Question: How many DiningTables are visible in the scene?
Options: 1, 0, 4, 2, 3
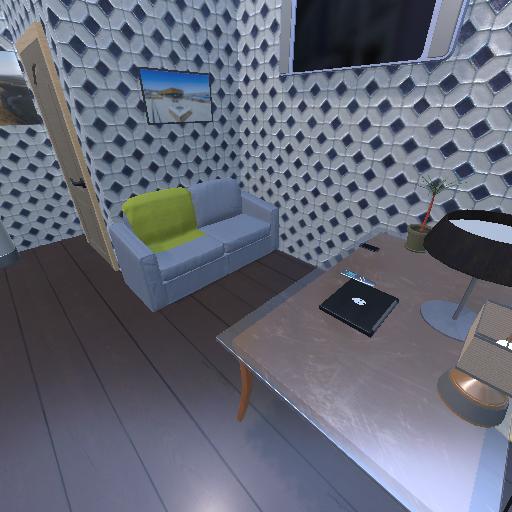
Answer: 1